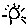
Label: sun